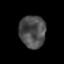
Tissue: prostate
Cell type: Epithelial cells
Senescence score: 0.3291
Nuclear area (px): 830
Mean DAPI intensity: 76.675